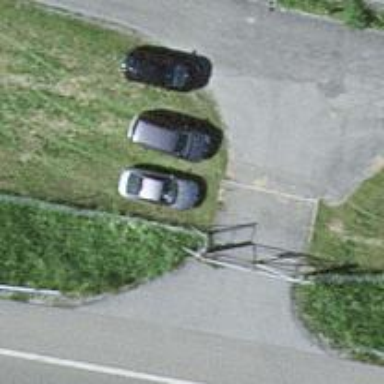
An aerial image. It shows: Gate.